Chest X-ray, AP view. Patient: 76 years old, sex M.
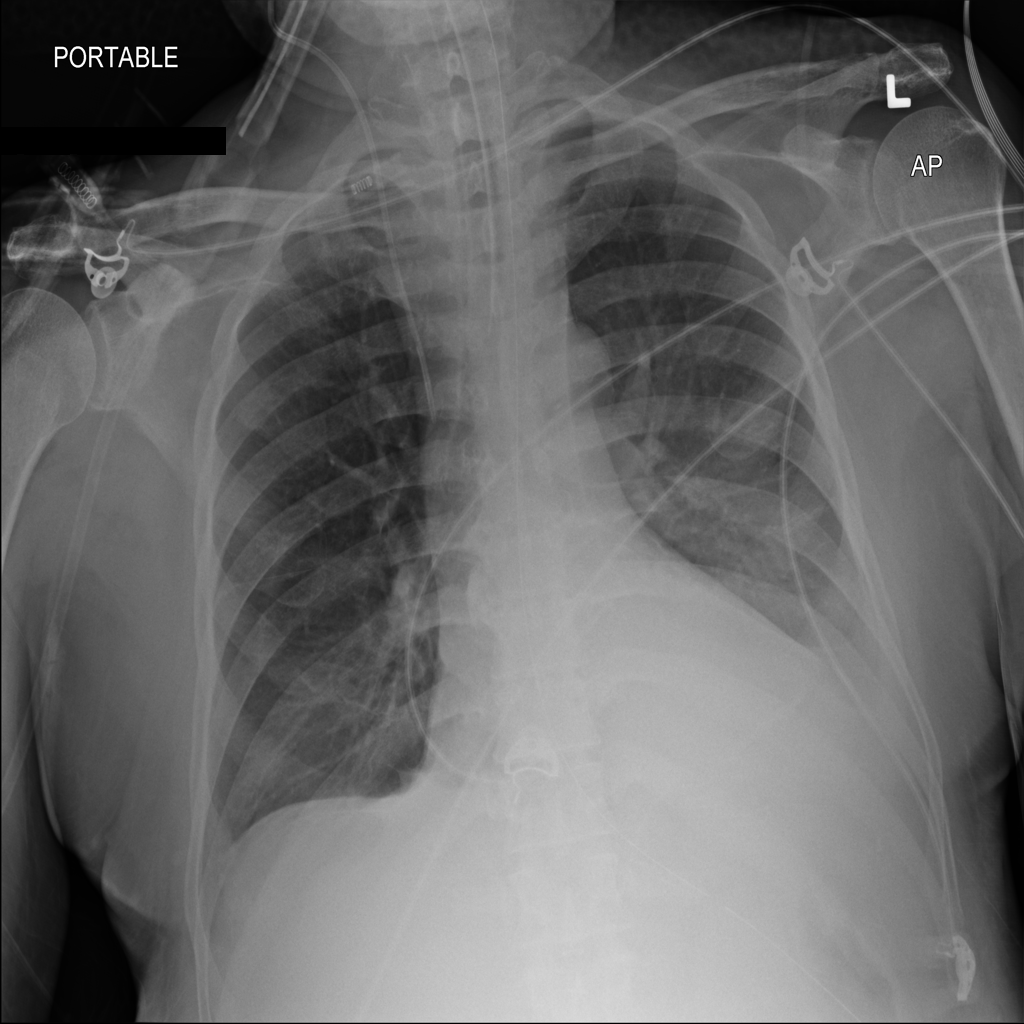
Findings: Effusion, Infiltration